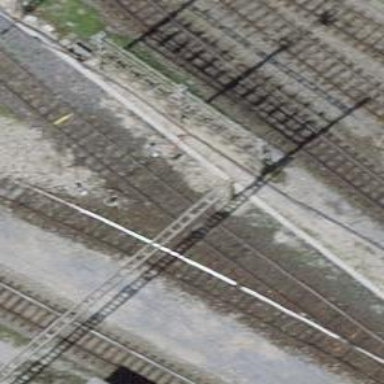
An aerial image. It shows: Railway yard with single rail track. The electrified track has contact line for power supply.